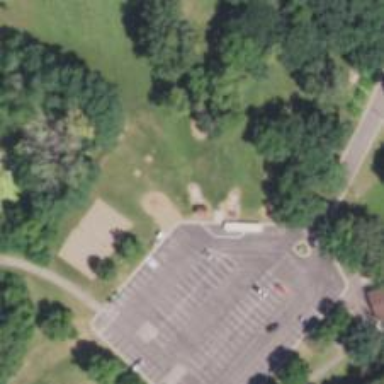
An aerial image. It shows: Disc golf tee.